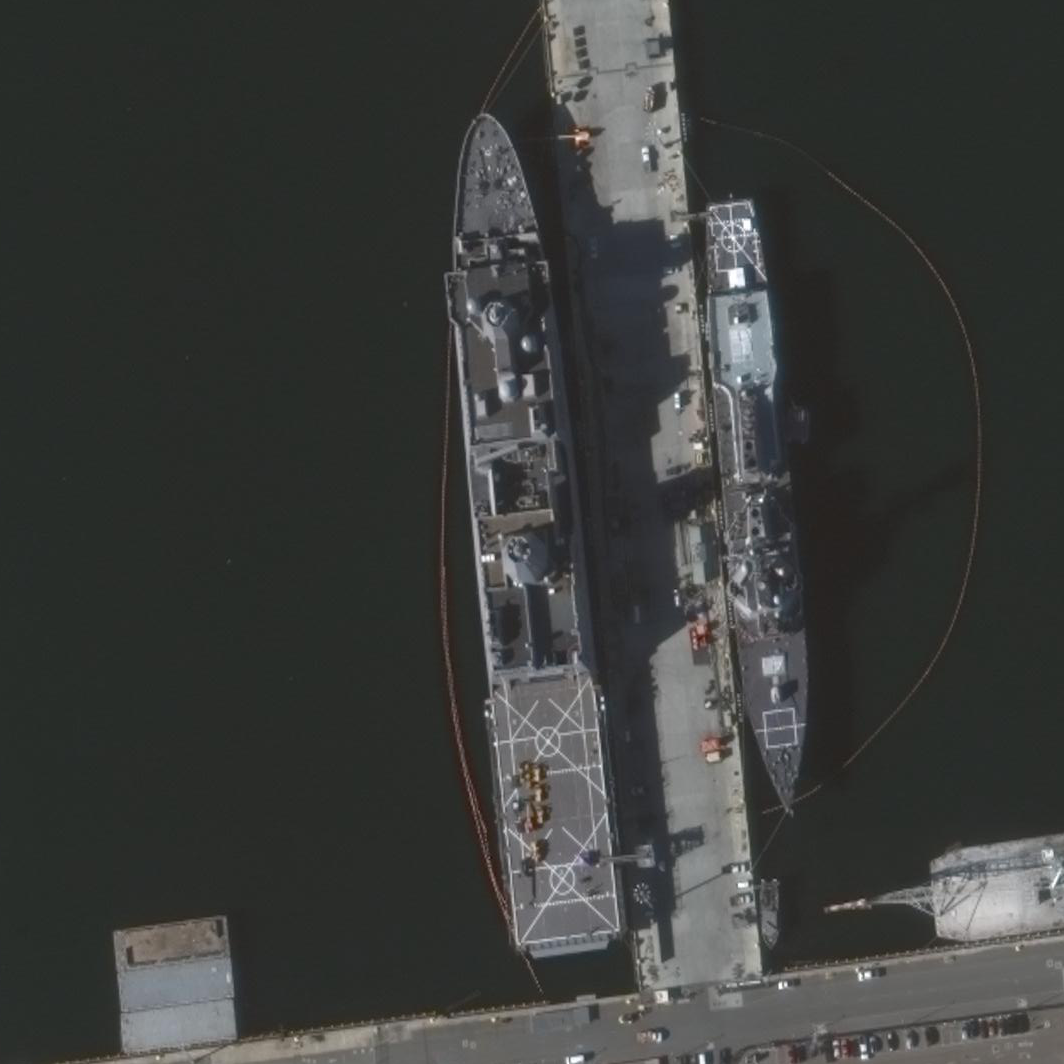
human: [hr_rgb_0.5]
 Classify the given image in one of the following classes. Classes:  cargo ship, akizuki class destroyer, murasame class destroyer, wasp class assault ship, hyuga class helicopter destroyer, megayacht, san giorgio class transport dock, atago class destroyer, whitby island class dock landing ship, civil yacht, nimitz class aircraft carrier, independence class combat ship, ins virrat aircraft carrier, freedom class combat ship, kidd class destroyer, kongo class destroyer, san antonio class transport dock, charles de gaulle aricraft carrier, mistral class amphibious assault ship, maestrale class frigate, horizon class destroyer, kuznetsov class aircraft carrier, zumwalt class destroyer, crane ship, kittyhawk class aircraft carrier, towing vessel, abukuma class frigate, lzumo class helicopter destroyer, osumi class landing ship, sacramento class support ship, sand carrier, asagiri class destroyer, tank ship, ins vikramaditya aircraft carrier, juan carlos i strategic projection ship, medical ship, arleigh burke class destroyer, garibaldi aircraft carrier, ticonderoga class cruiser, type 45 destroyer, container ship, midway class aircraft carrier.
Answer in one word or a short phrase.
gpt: San Antonio class transport dock